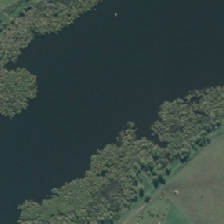
Land cover: lake_pond